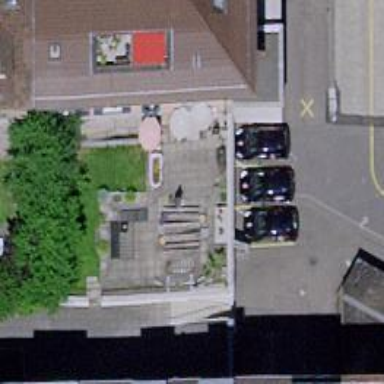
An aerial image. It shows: Fast food establishment.